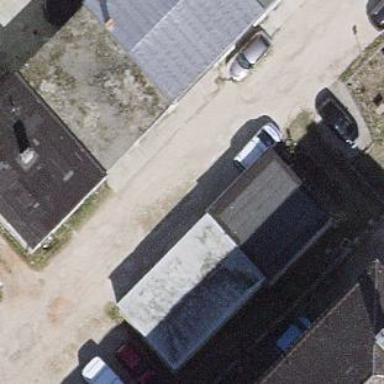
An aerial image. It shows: Flat roofed garages.